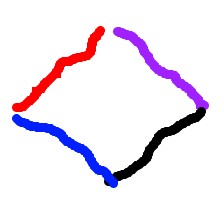
Shape: rhombus